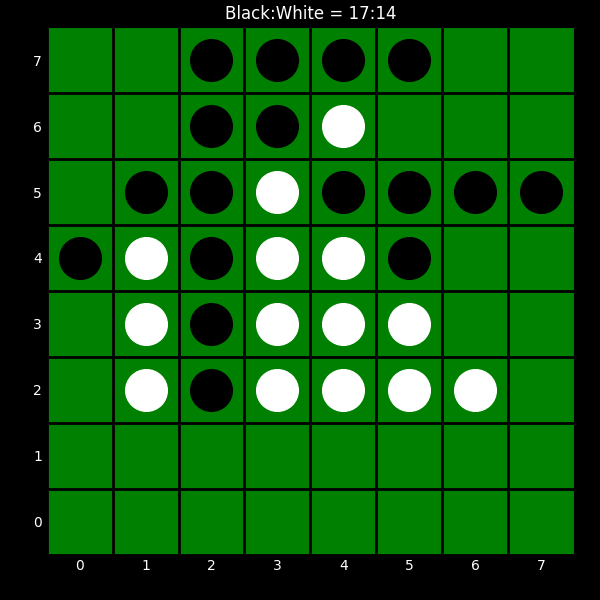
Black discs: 17
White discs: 14